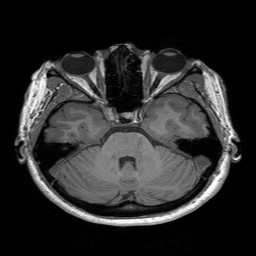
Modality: T1w
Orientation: coronal
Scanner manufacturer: siemens
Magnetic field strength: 3 T